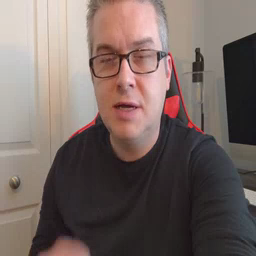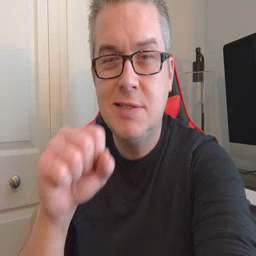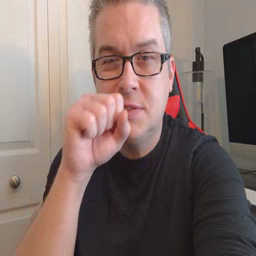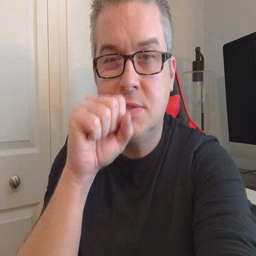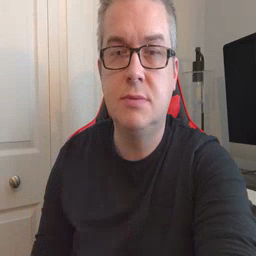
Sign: carrot